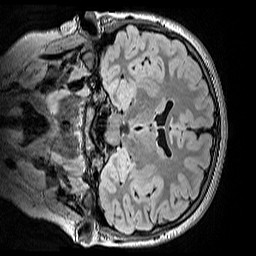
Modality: FLAIR
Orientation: coronal
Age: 10
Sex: male
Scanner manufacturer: siemens
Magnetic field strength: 3 T
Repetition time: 5 s
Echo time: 0.388 s